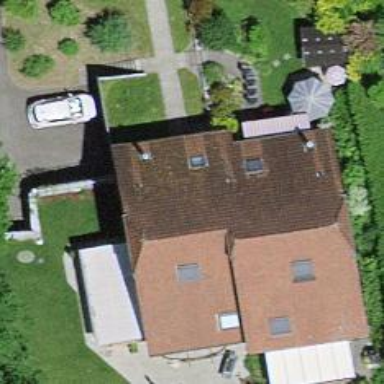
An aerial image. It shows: Garage building.